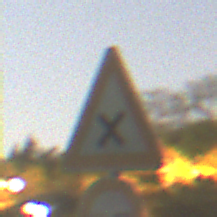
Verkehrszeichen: KreuzungOderEinmuendung
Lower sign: Ueberholverbot
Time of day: Night
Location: Outdoor (Nature)
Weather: Clear
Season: NotSpecified
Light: Natural